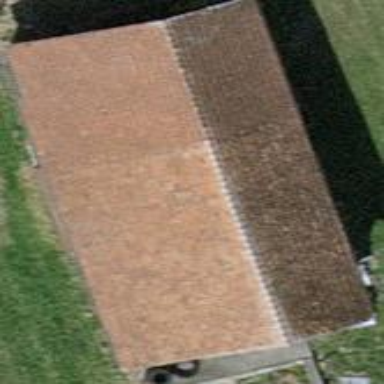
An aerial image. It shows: Shed.